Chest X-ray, PA view. Patient: 53 years old, sex M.
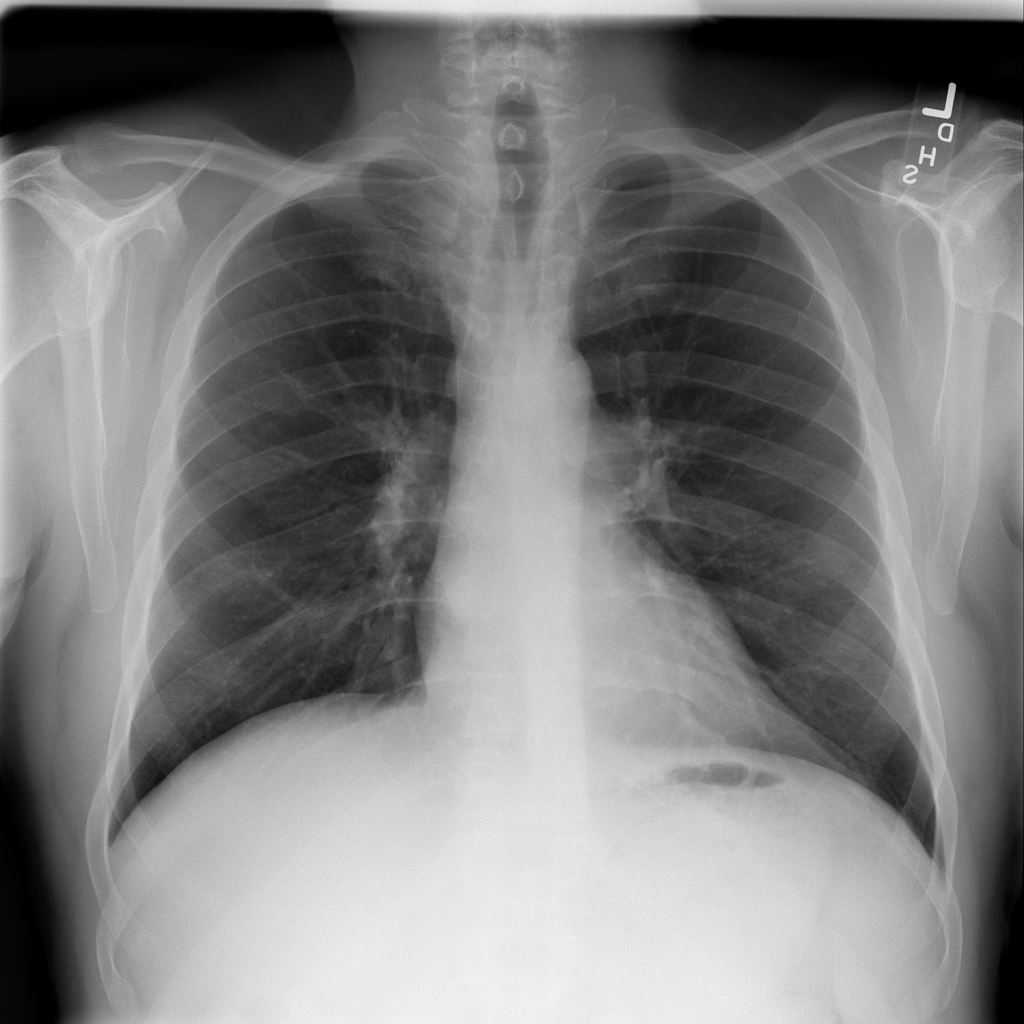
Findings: No Finding